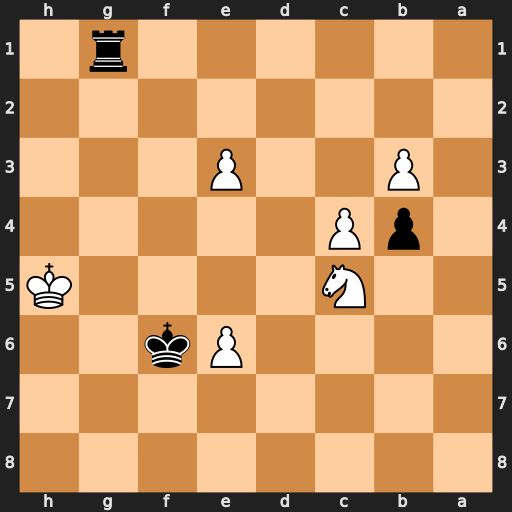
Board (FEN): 8/8/4Pk2/2N4K/1pP5/1P2P3/8/6r1
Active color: b
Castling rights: -
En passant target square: -
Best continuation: Rg5+ Kh4 Rxc5